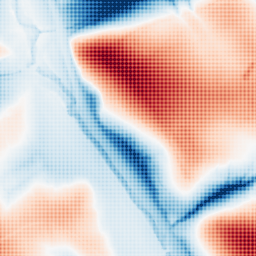
Category: classical
Decomposition family: gaussian_anisotropic
Decomposition parameters: sigma_x: 20
sigma_y: 50
Upsampling method: sinc_hamming
Upsampling parameters: scale: 4
kernel_size: 4
Upsampling scale: 4